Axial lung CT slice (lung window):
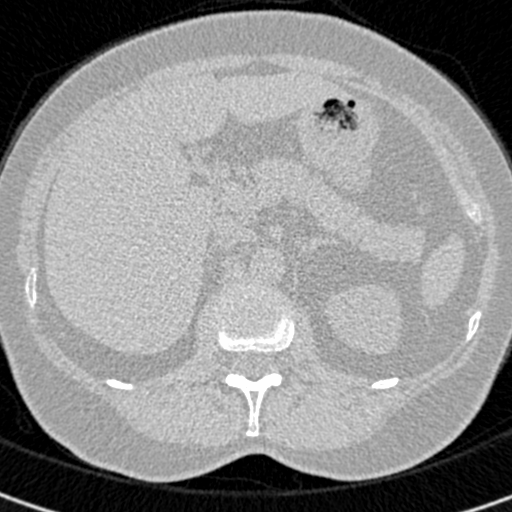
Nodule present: no